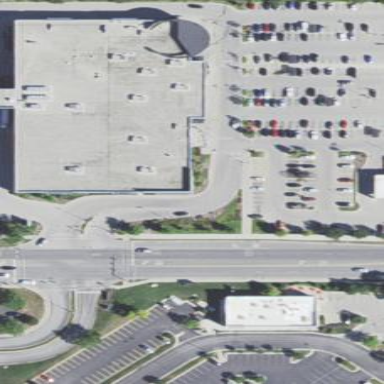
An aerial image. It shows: Retail building housing supermarket.